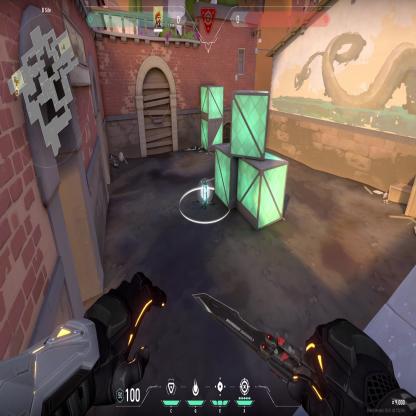
Label: planted spike